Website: lowes
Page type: delivery-shipping
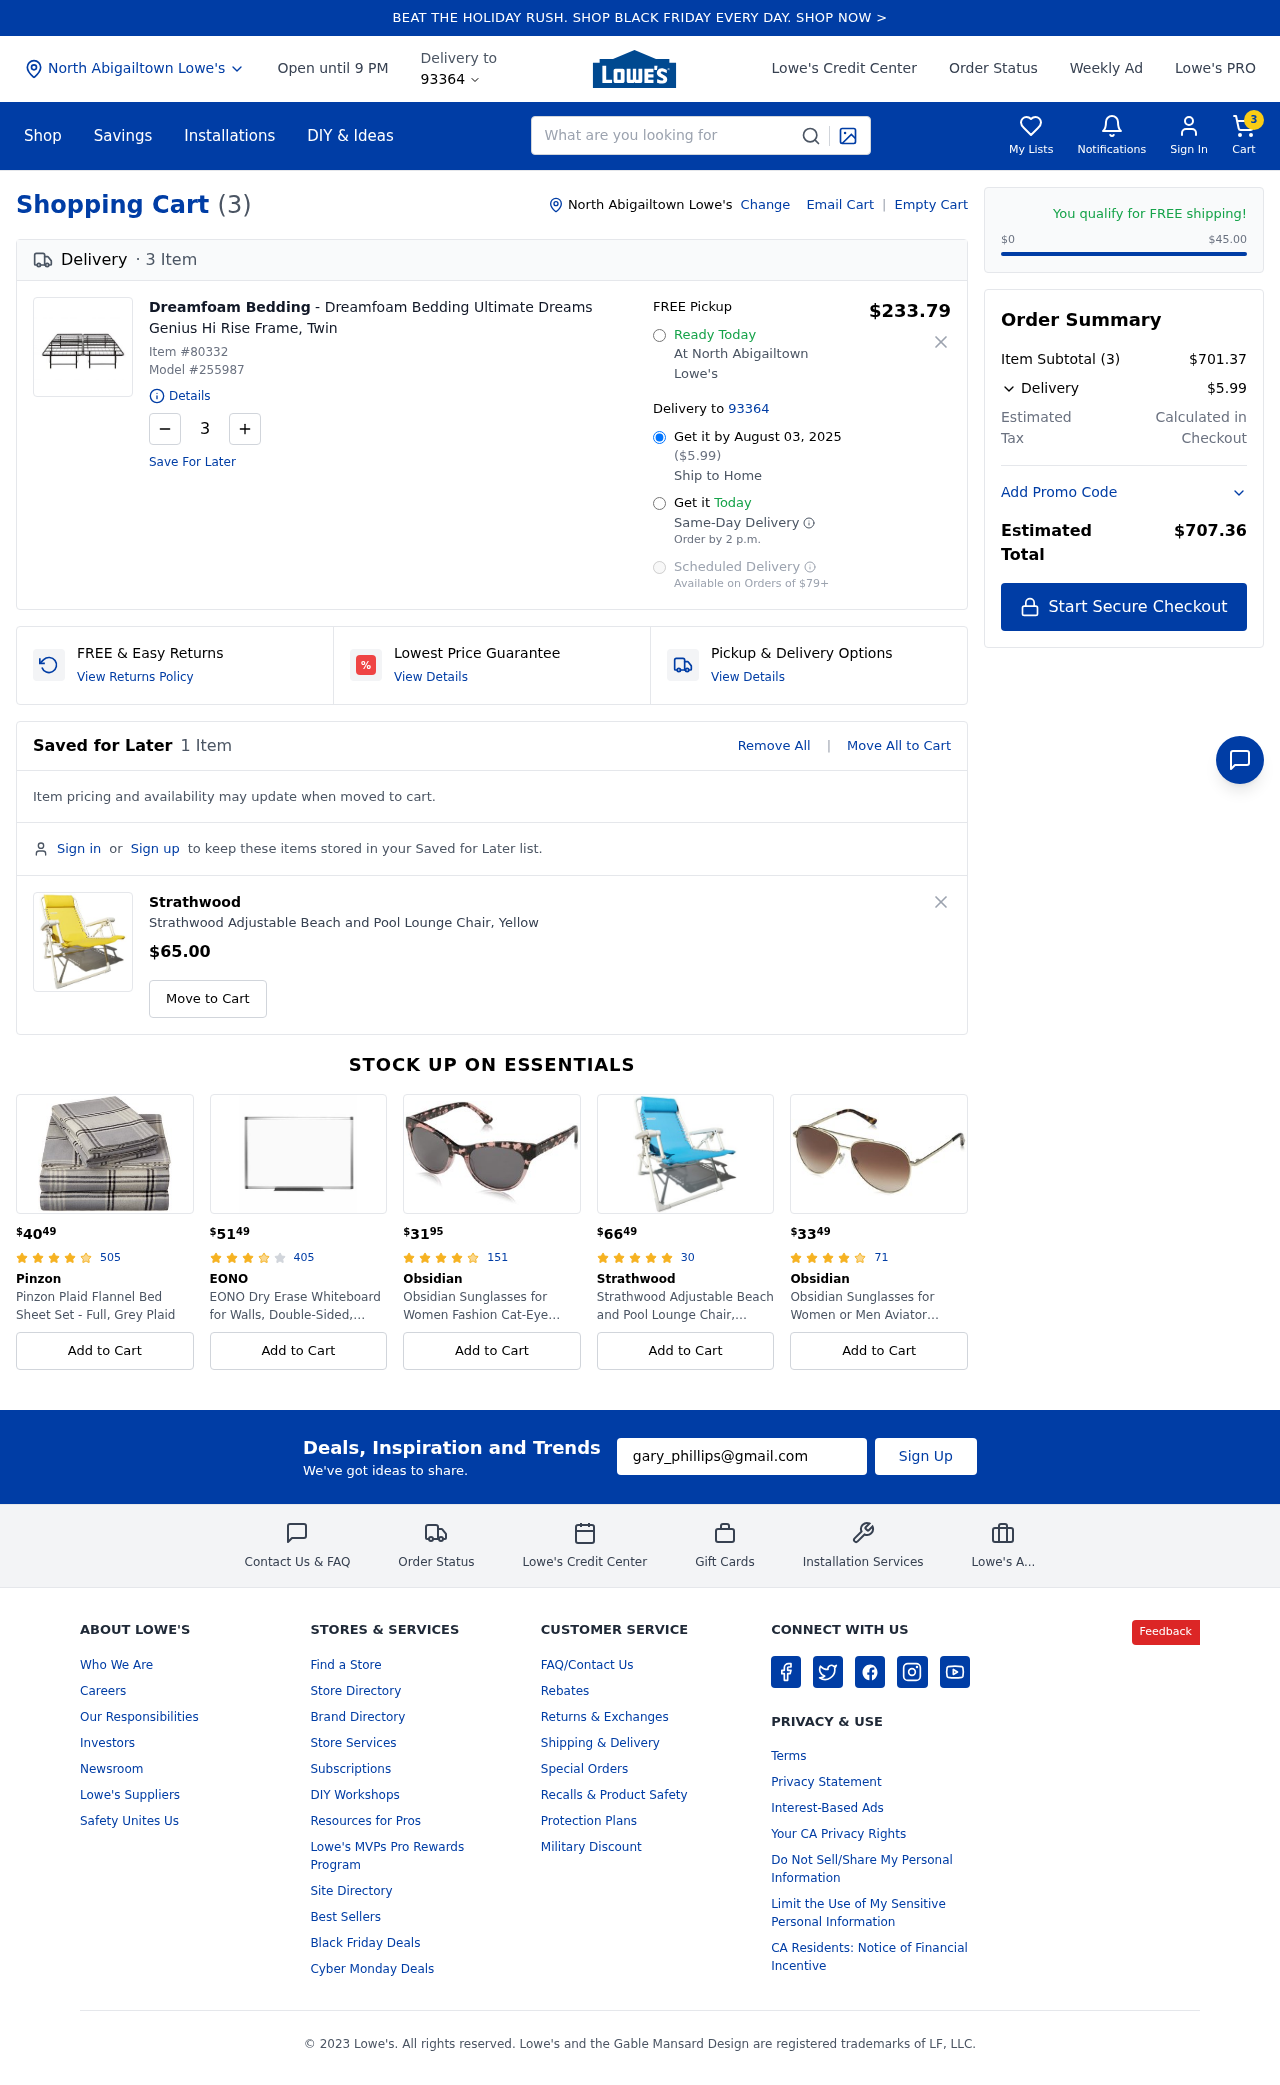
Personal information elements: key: PII_CITY
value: North Abigailtown
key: PII_EMAIL
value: gary_phillips@gmail.com
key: PII_POSTCODE
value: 93364
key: PII_CITY2
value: North Abigailtown
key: PII_CITY3
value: North Abigailtown
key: PII_POSTCODE2
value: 93364
Product elements: key: PRODUCT1_BRAND
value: Dreamfoam Bedding
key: PRODUCT1_NAME
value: Dreamfoam Bedding Ultimate Dreams Genius Hi Rise Frame, Twin
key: PRODUCT1_PRICE
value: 233.79
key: PRODUCT1_QUANTITY
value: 3
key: PRODUCT2_BRAND
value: Strathwood
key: PRODUCT2_NAME
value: Strathwood Adjustable Beach and Pool Lounge Chair, Yellow
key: PRODUCT2_PRICE
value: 65
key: PRODUCT1_ITEM_NUMBER
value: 80332
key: PRODUCT1_MODEL_NUMBER
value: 255987
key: PRODUCT3_PRICE
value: $4049
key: PRODUCT3_NUM_RATINGS
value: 505
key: PRODUCT3_BRAND
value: Pinzon
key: PRODUCT3_NAME
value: Pinzon Plaid Flannel Bed Sheet Set - Full, Grey Plaid
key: PRODUCT4_PRICE
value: $5149
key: PRODUCT4_NUM_RATINGS
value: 405
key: PRODUCT4_BRAND
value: EONO
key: PRODUCT4_NAME
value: EONO Dry Erase Whiteboard for Walls, Double-Sided, Magnetic 90 x 120 cm Board, Silver Aluminum Frame
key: PRODUCT5_PRICE
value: $3195
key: PRODUCT5_NUM_RATINGS
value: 151
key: PRODUCT5_BRAND
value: Obsidian
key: PRODUCT5_NAME
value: Obsidian Sunglasses for Women Fashion Cat-Eye Frame 11, Blush Tortoise, 53.5 mm
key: PRODUCT6_PRICE
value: $6649
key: PRODUCT6_NUM_RATINGS
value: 30
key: PRODUCT6_BRAND
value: Strathwood
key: PRODUCT6_NAME
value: Strathwood Adjustable Beach and Pool Lounge Chair, Caribbean Blue
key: PRODUCT7_PRICE
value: $3349
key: PRODUCT7_NUM_RATINGS
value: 71
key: PRODUCT7_BRAND
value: Obsidian
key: PRODUCT7_NAME
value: Obsidian Sunglasses for Women or Men Aviator Frame 01
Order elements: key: ORDER_NUM_ITEMS
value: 3
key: ORDER_DELIVERY_DATE
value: August 03, 2025
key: ORDER_SHIPPING_COST
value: $5.99
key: ORDER_SUBTOTAL
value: $701.37
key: ORDER_TOTAL
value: $707.36
Search elements: key: HEADER_SEARCH
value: What are you looking for